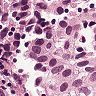
Metastatic tissue present: yes